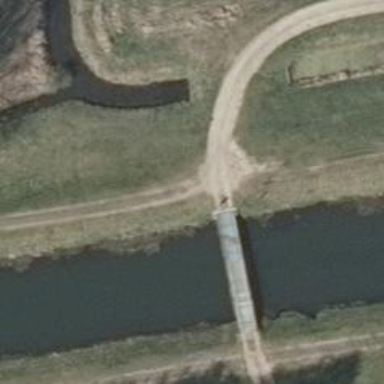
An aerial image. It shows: Driveway bridge with metal surface.